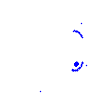
Particle: electron